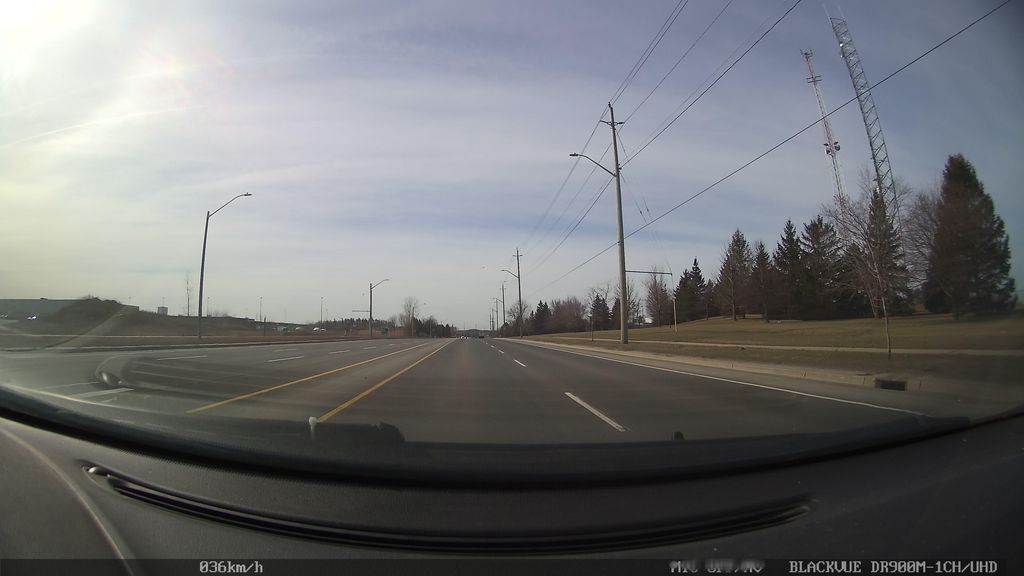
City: kitchener-waterloo